Question: I would like to make a 3D plot with several 2D line plot "slices" and shade the area between the x-axis and the curve (i.e. under the curve). When trying to do this with polygons I am getting filling but the correct areas are not being filled. Any help would be most appreciated!
'''
%matplotlib notebook
import numpy as np
import matplotlib.pyplot as plt
from matplotlib.collections import PolyCollection
from mpl_toolkits.mplot3d import Axes3D
fig = plt.figure(figsize=(15,15))
ax = fig.add_subplot(111, projection='3d')
colors = ['r','b','g','m']
phi = [0,np.pi/4,np.pi/3, np.pi/2]
for c, k in zip(colors, phi):
eps2 = 0.001j
eps = np.linspace(-3,3,10000)
E = eps + eps2
gR = ((1-(((np.cos(k)+np.sin(k)*1j)**2)/((E+np.sqrt(1-E**2)*1j)**4)))/(1+(((np.cos(k)+np.sin(k)*1j)**2)/((E+np.sqrt(1-E**2)*1j)**4))))*1j
N = gR.imag
utol = 2
N[N>utol] = 2
ax.plot(eps, N, k,zdir='y', color=c)
verts = [list(zip(eps,N))]
poly = PolyCollection(verts, facecolors=c)
poly.set_alpha(1)
ax.add_collection3d(poly, zs=k,zdir='y')
ax.set_xlabel('Energy')
ax.set_ylabel('Phi')
ax.set_zlabel('DOS')
ax.set_yticks(phi)
ax.set_zlim(0,2)
ax.set_ylim(0,2)
plt.show()
'''
Incorrect Plot for reference:

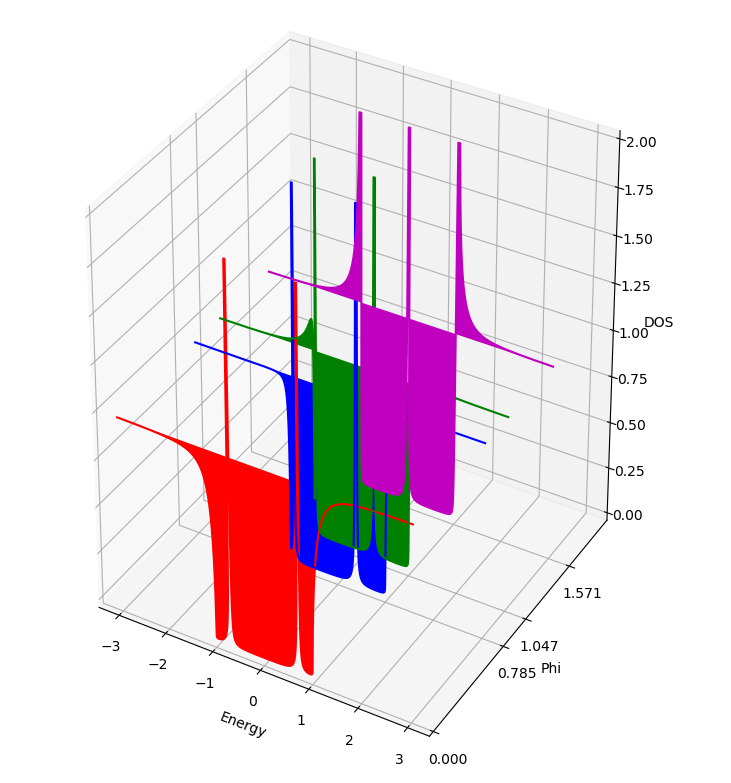
Answer: You created a polygon by connecting the first and last vertex of your curves. As these vertices have 'y = 2' everything gets connected with the horizontal line at that y-value.
To close the polygon at zero, repeat the first and the last x-value ('np.pad(eps, 1, mode='edge')') and pad the y-values with a zero at both ends ('np.pad(N, 1)').
If desired, 'ax.set_yticklabels(...)' can show the y-ticks as a formula with pi.
Further, matplotlib seems to have a serious problem about deciding the relative depth of each polygon, showing them all mixed up. A workaround could be to rotate everything 180 degrees, e.g. by setting 'ax.view_init(elev=22, azim=130)'.
'''
import numpy as np
import matplotlib.pyplot as plt
from matplotlib.collections import PolyCollection
from mpl_toolkits.mplot3d import Axes3D
fig = plt.figure(figsize=(15, 15))
ax = fig.add_subplot(111, projection='3d')
colors = ['r', 'b', 'g', 'm']
phi = [0, np.pi / 4, np.pi / 3, np.pi / 2]
for c, k in zip(colors, phi):
eps2 = 0.001j
eps = np.linspace(-3, 3, 10000)
E = eps + eps2
gR = ((1 - (((np.cos(k) + np.sin(k) * 1j) ** 2) / ((E + np.sqrt(1 - E ** 2) * 1j) ** 4))) / (
1 + (((np.cos(k) + np.sin(k) * 1j) ** 2) / ((E + np.sqrt(1 - E ** 2) * 1j) ** 4)))) * 1j
N = gR.imag
utol = 2
N[N > utol] = 2
ax.plot(eps, N, k, zdir='y', color=c)
verts = [list(zip(np.pad(eps, 1, mode='edge'), np.pad(N, 1)))]
poly = PolyCollection(verts, facecolors=c)
poly.set_alpha(1)
ax.add_collection3d(poly, zs=k, zdir='y')
ax.set_xlabel('Energy')
ax.set_ylabel('Phi')
ax.set_zlabel('DOS')
ax.set_yticks(phi)
ax.set_yticklabels(['$0$' if k == 0 else f'$\pi / {np.pi / k:.0f}$' for k in phi])
ax.set_zlim(0, 2)
ax.set_ylim(0, 2)
ax.view_init(elev=22, azim=130)
plt.show()
'''
<URL>